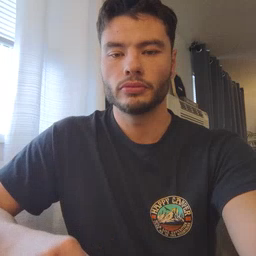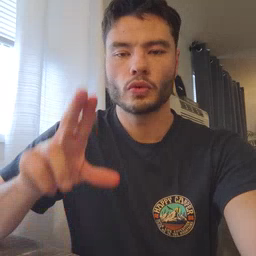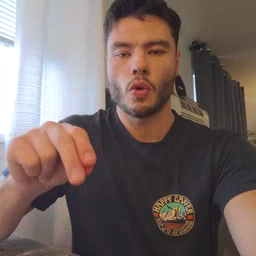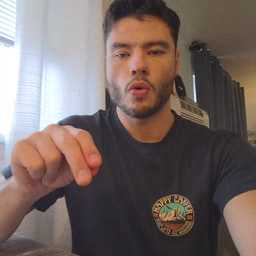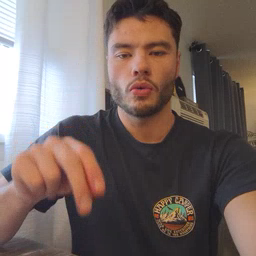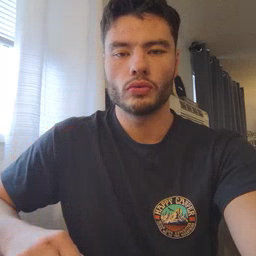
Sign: no